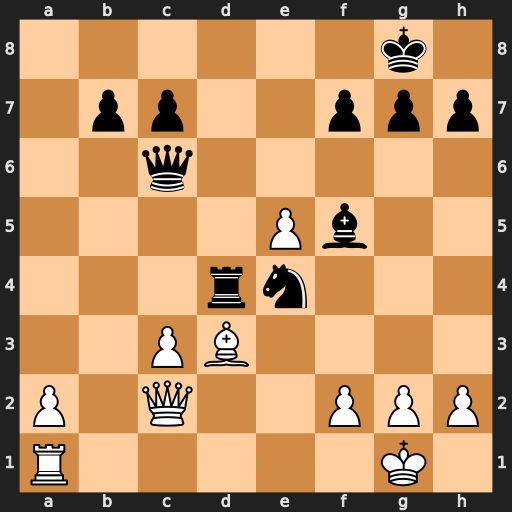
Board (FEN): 6k1/1pp2ppp/2q5/4Pb2/3rn3/2PB4/P1Q2PPP/R5K1
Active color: w
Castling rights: -
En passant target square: -
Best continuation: cxd4 Qxc2 Bxc2